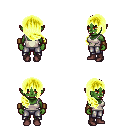
a pixel art fantasy rpg character, female body template, orc, green skin, white pirate shirt, metal pants, gold right-swept hairstyle, leather bracers, maroon shoes, four views (front, back, left, right), 2x2 character sprite sheet, small pixel art, hard edges, no anti-aliasing